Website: lowes
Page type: review-order
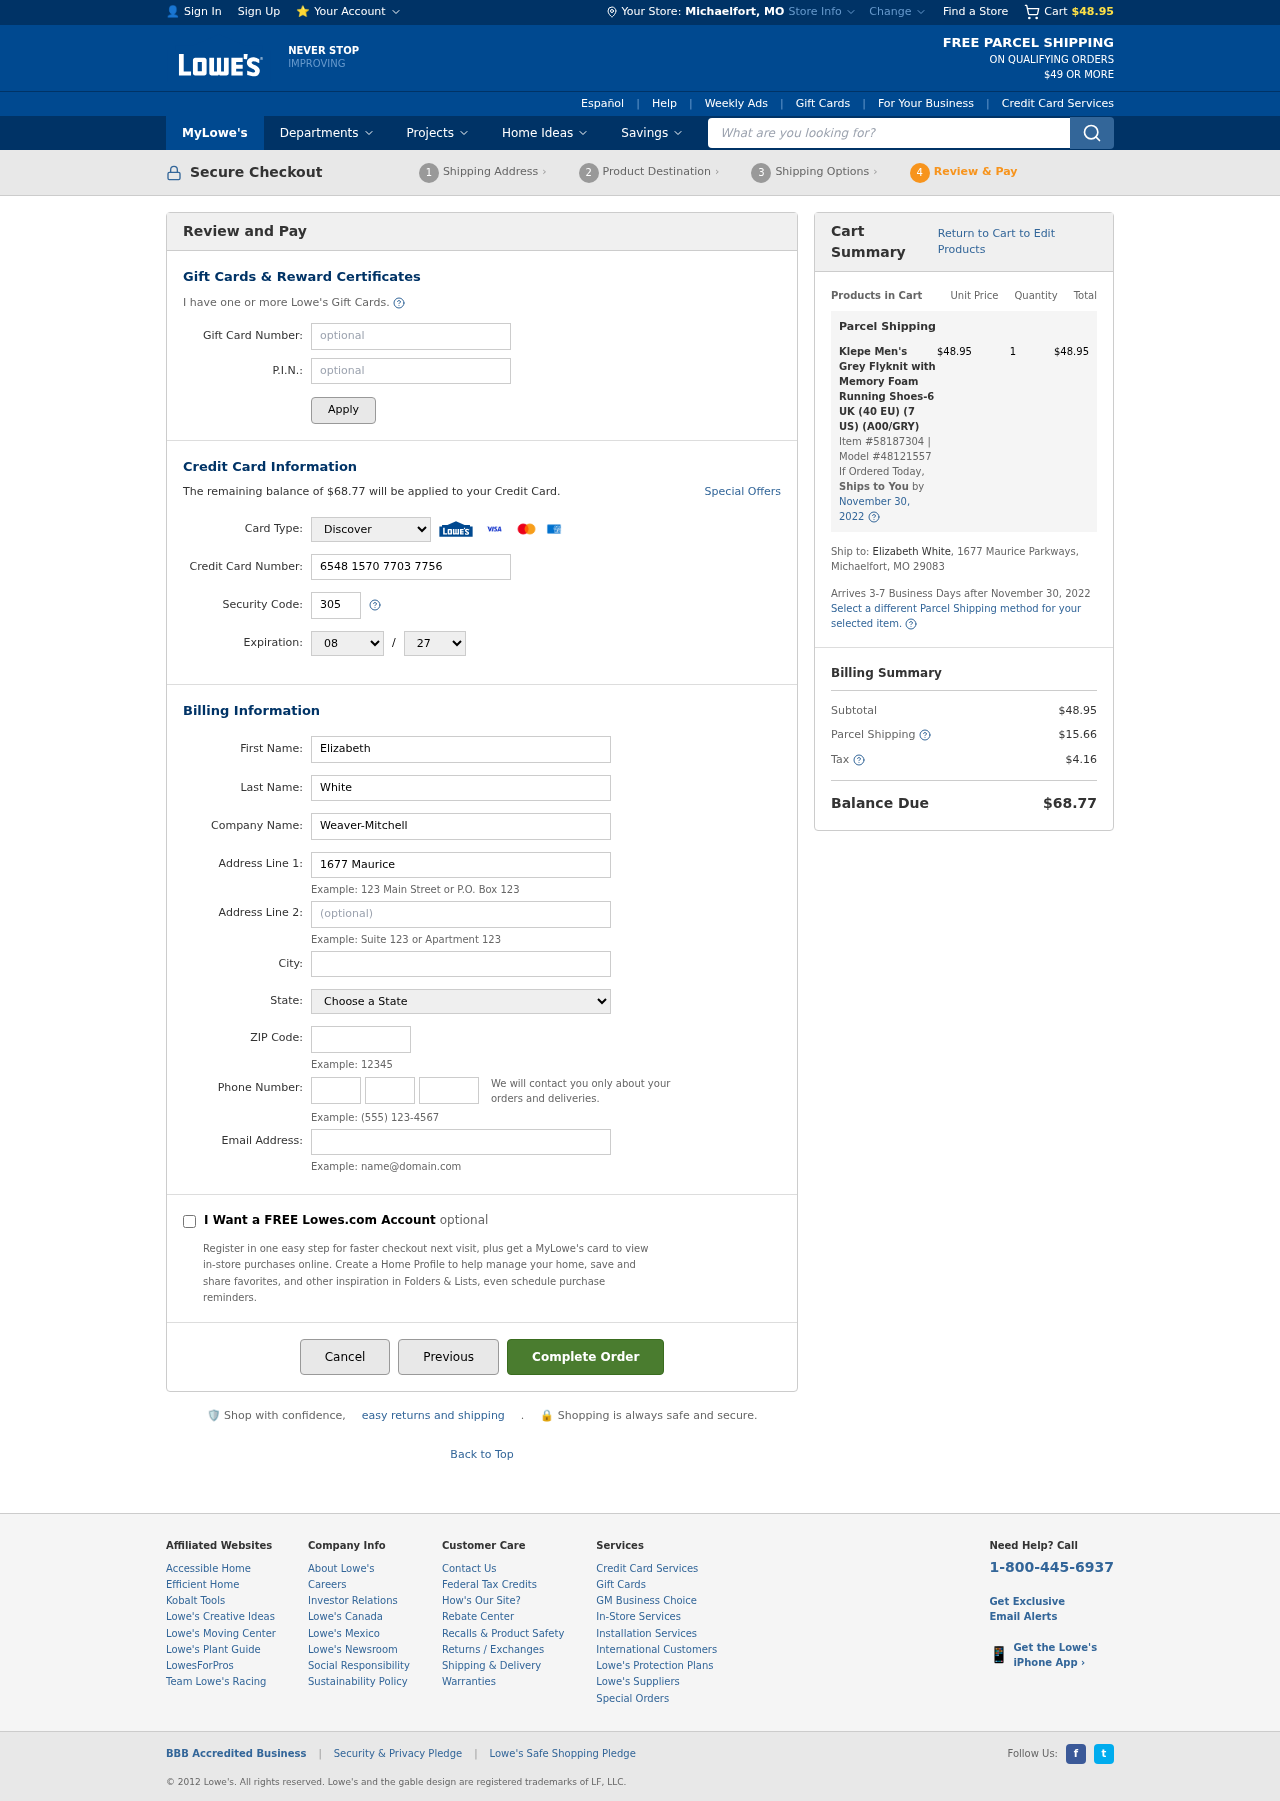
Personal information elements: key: PII_CARD_CVV
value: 305
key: PII_CARD_EXPIRY_MONTH
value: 08
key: PII_CARD_EXPIRY_YEAR
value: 27
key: PII_CARD_NUMBER
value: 6548 1570 7703 7756
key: PII_CARD_TYPE
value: Discover
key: PII_CITY
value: Michaelfort
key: PII_CITY_STATE
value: Michaelfort, MO
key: PII_COMPANY
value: Weaver-Mitchell
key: PII_EMAIL
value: elizabeth.white@hotmail.com
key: PII_FIRSTNAME
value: Elizabeth
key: PII_LASTNAME
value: White
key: PII_PHONE_AREA
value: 201
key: PII_PHONE_PREFIX
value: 205
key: PII_PHONE_SUFFIX
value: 6820
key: PII_POSTCODE
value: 29083
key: PII_STATE
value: Missouri
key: PII_STREET
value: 1677 Maurice Parkways
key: PII_STREET2
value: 1677 Maurice Parkways
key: PII_FULLNAME2
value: Elizabeth White
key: PII_STATE_ABBR
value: MO
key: PII_POSTCODE_FULL
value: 29083
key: PII_CITY_STATE_ZIP
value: Michaelfort, MO 29083
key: PII_POSTCODE_NUMERIC
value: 29083
Product elements: key: PRODUCT1_NAME
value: Klepe Men's Grey Flyknit with Memory Foam Running Shoes-6 UK (40 EU) (7 US) (A00/GRY)
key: PRODUCT1_PRICE
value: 48.95
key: PRODUCT1_QUANTITY
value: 1
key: PRODUCT1_ITEM_NUMBER
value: Item #58187304
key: PRODUCT1_MODEL_NUMBER
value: Model #48121557
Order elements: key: ORDER_SUBTOTAL
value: $48.95
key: ORDER_BALANCE_DUE
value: $68.77
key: ORDER_SHIPPING_DATE
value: November 30, 2022
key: ORDER_ITEM_TOTAL
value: $48.95
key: ORDER_SHIPPING_DATE2
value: November 30, 2022
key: ORDER_SHIPPING_COST
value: $15.66
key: ORDER_TAX
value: $4.16
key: ORDER_TOTAL
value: $68.77
Search elements: key: HEADER_SEARCH
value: What are you looking for?